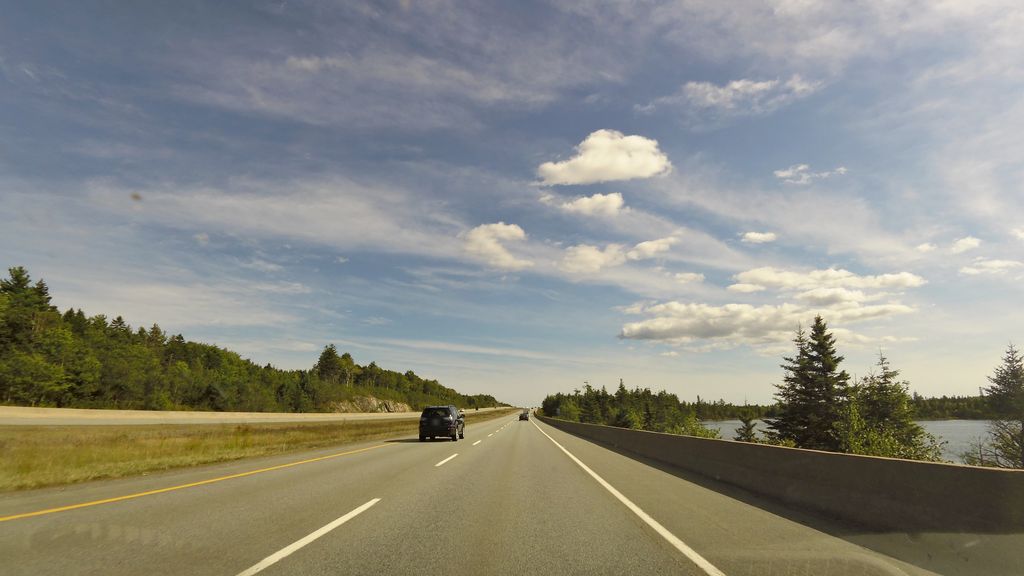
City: halifax